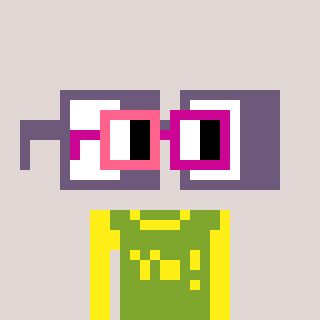
a pixel art character with square pink and red glasses, a glasses-shaped head and a slimegreen-colored body on a warm background